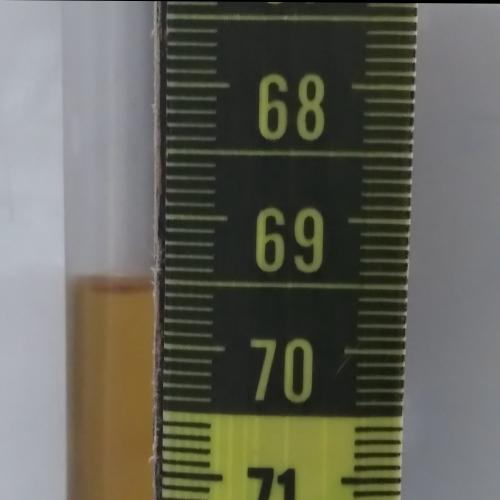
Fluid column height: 69.6 cm